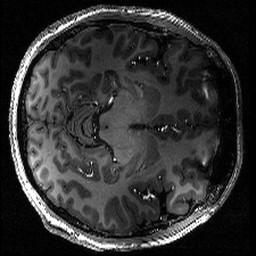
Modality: T1w
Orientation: axial
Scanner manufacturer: siemens
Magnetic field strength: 6.98 T
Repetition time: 2.6 s
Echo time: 0.00327 s